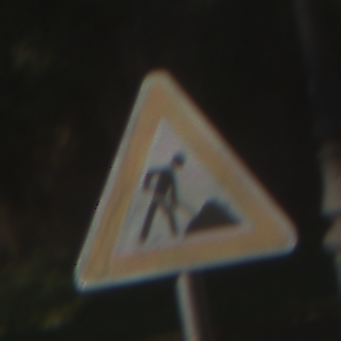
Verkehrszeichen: Arbeitsstelle
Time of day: MorningAfternoon
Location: Outdoor (Suburban)
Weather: Clear
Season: NotSpecified
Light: Natural